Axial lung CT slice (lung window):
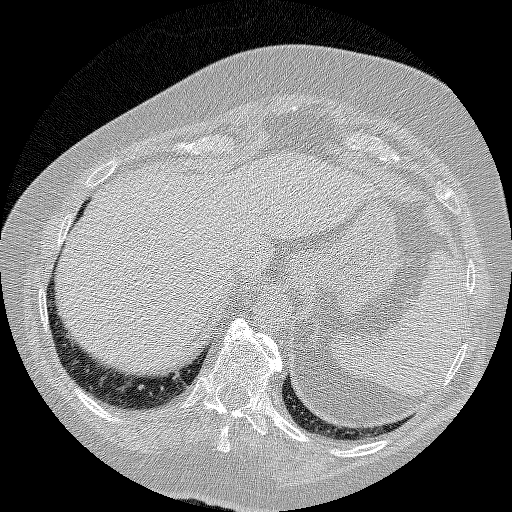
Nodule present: no